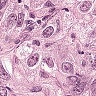
Metastatic tissue present: yes